Interaction volume radius: 5 \u00c5
Interaction volume height: 25 \u00c5
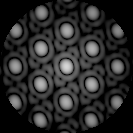
Disorder parameter: 0.009426